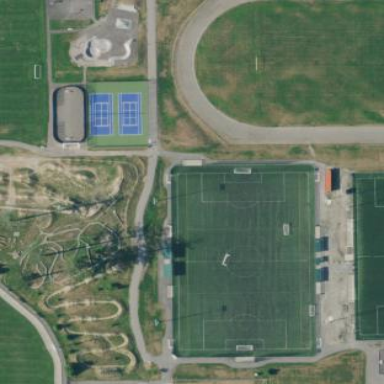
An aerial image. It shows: Sports centre surrounded by fence.